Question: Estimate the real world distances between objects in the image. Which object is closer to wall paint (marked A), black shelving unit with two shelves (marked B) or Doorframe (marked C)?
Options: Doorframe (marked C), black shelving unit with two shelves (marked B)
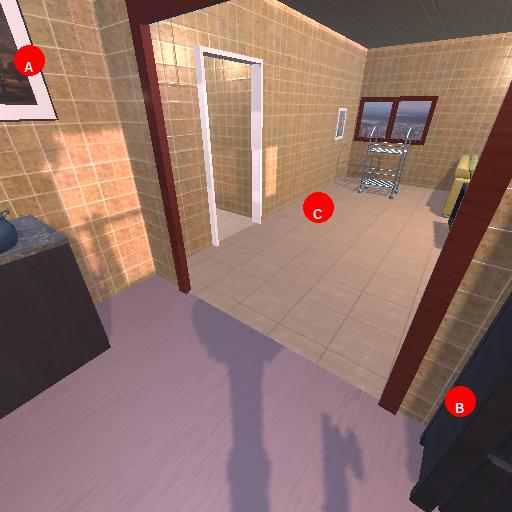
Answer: Doorframe (marked C)